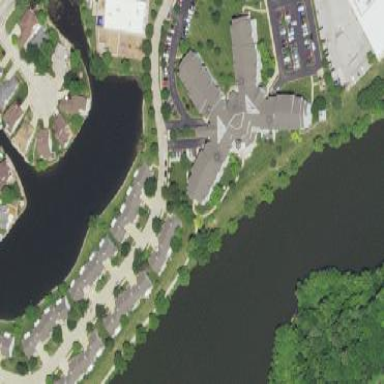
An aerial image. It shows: Image showing building with apartments.